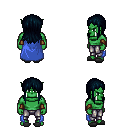
a pixel art fantasy rpg character, male body template, orc, green skin, blue cape, metal pants, raven unkempt hairstyle, leather bracers, gray slippers, four views (front, back, left, right), 2x2 character sprite sheet, small pixel art, hard edges, no anti-aliasing